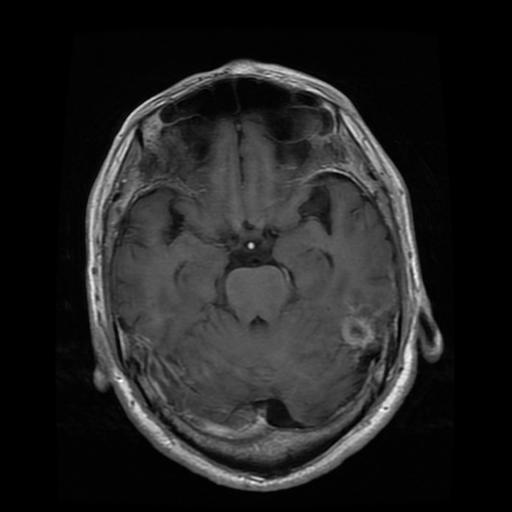
Label: glioma